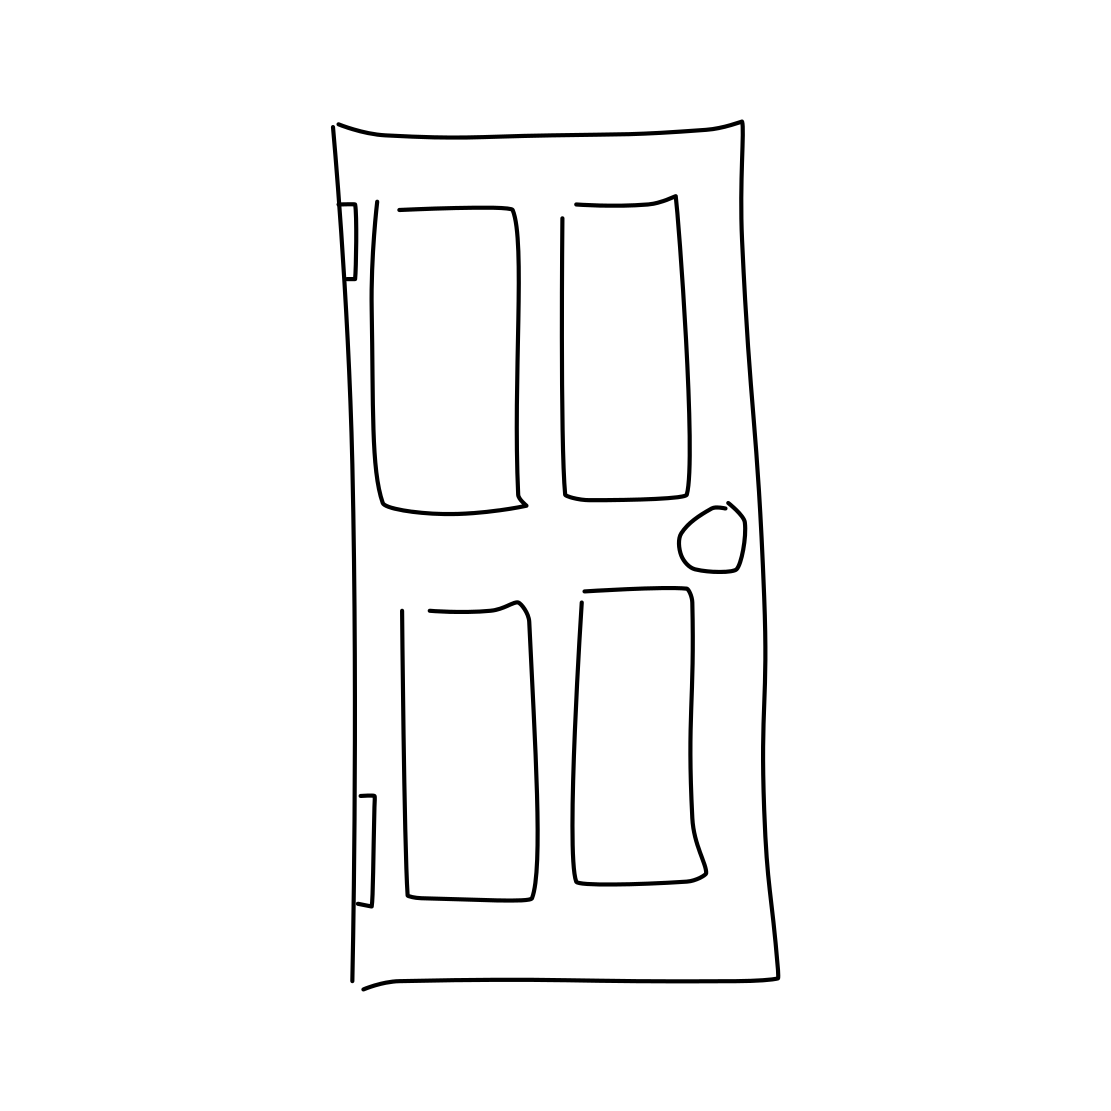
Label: door